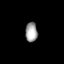
Tissue: prostate
Cell type: Fibroblasts
Senescence score: 0.6874
Nuclear area (px): 233
Mean DAPI intensity: 160.163